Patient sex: M
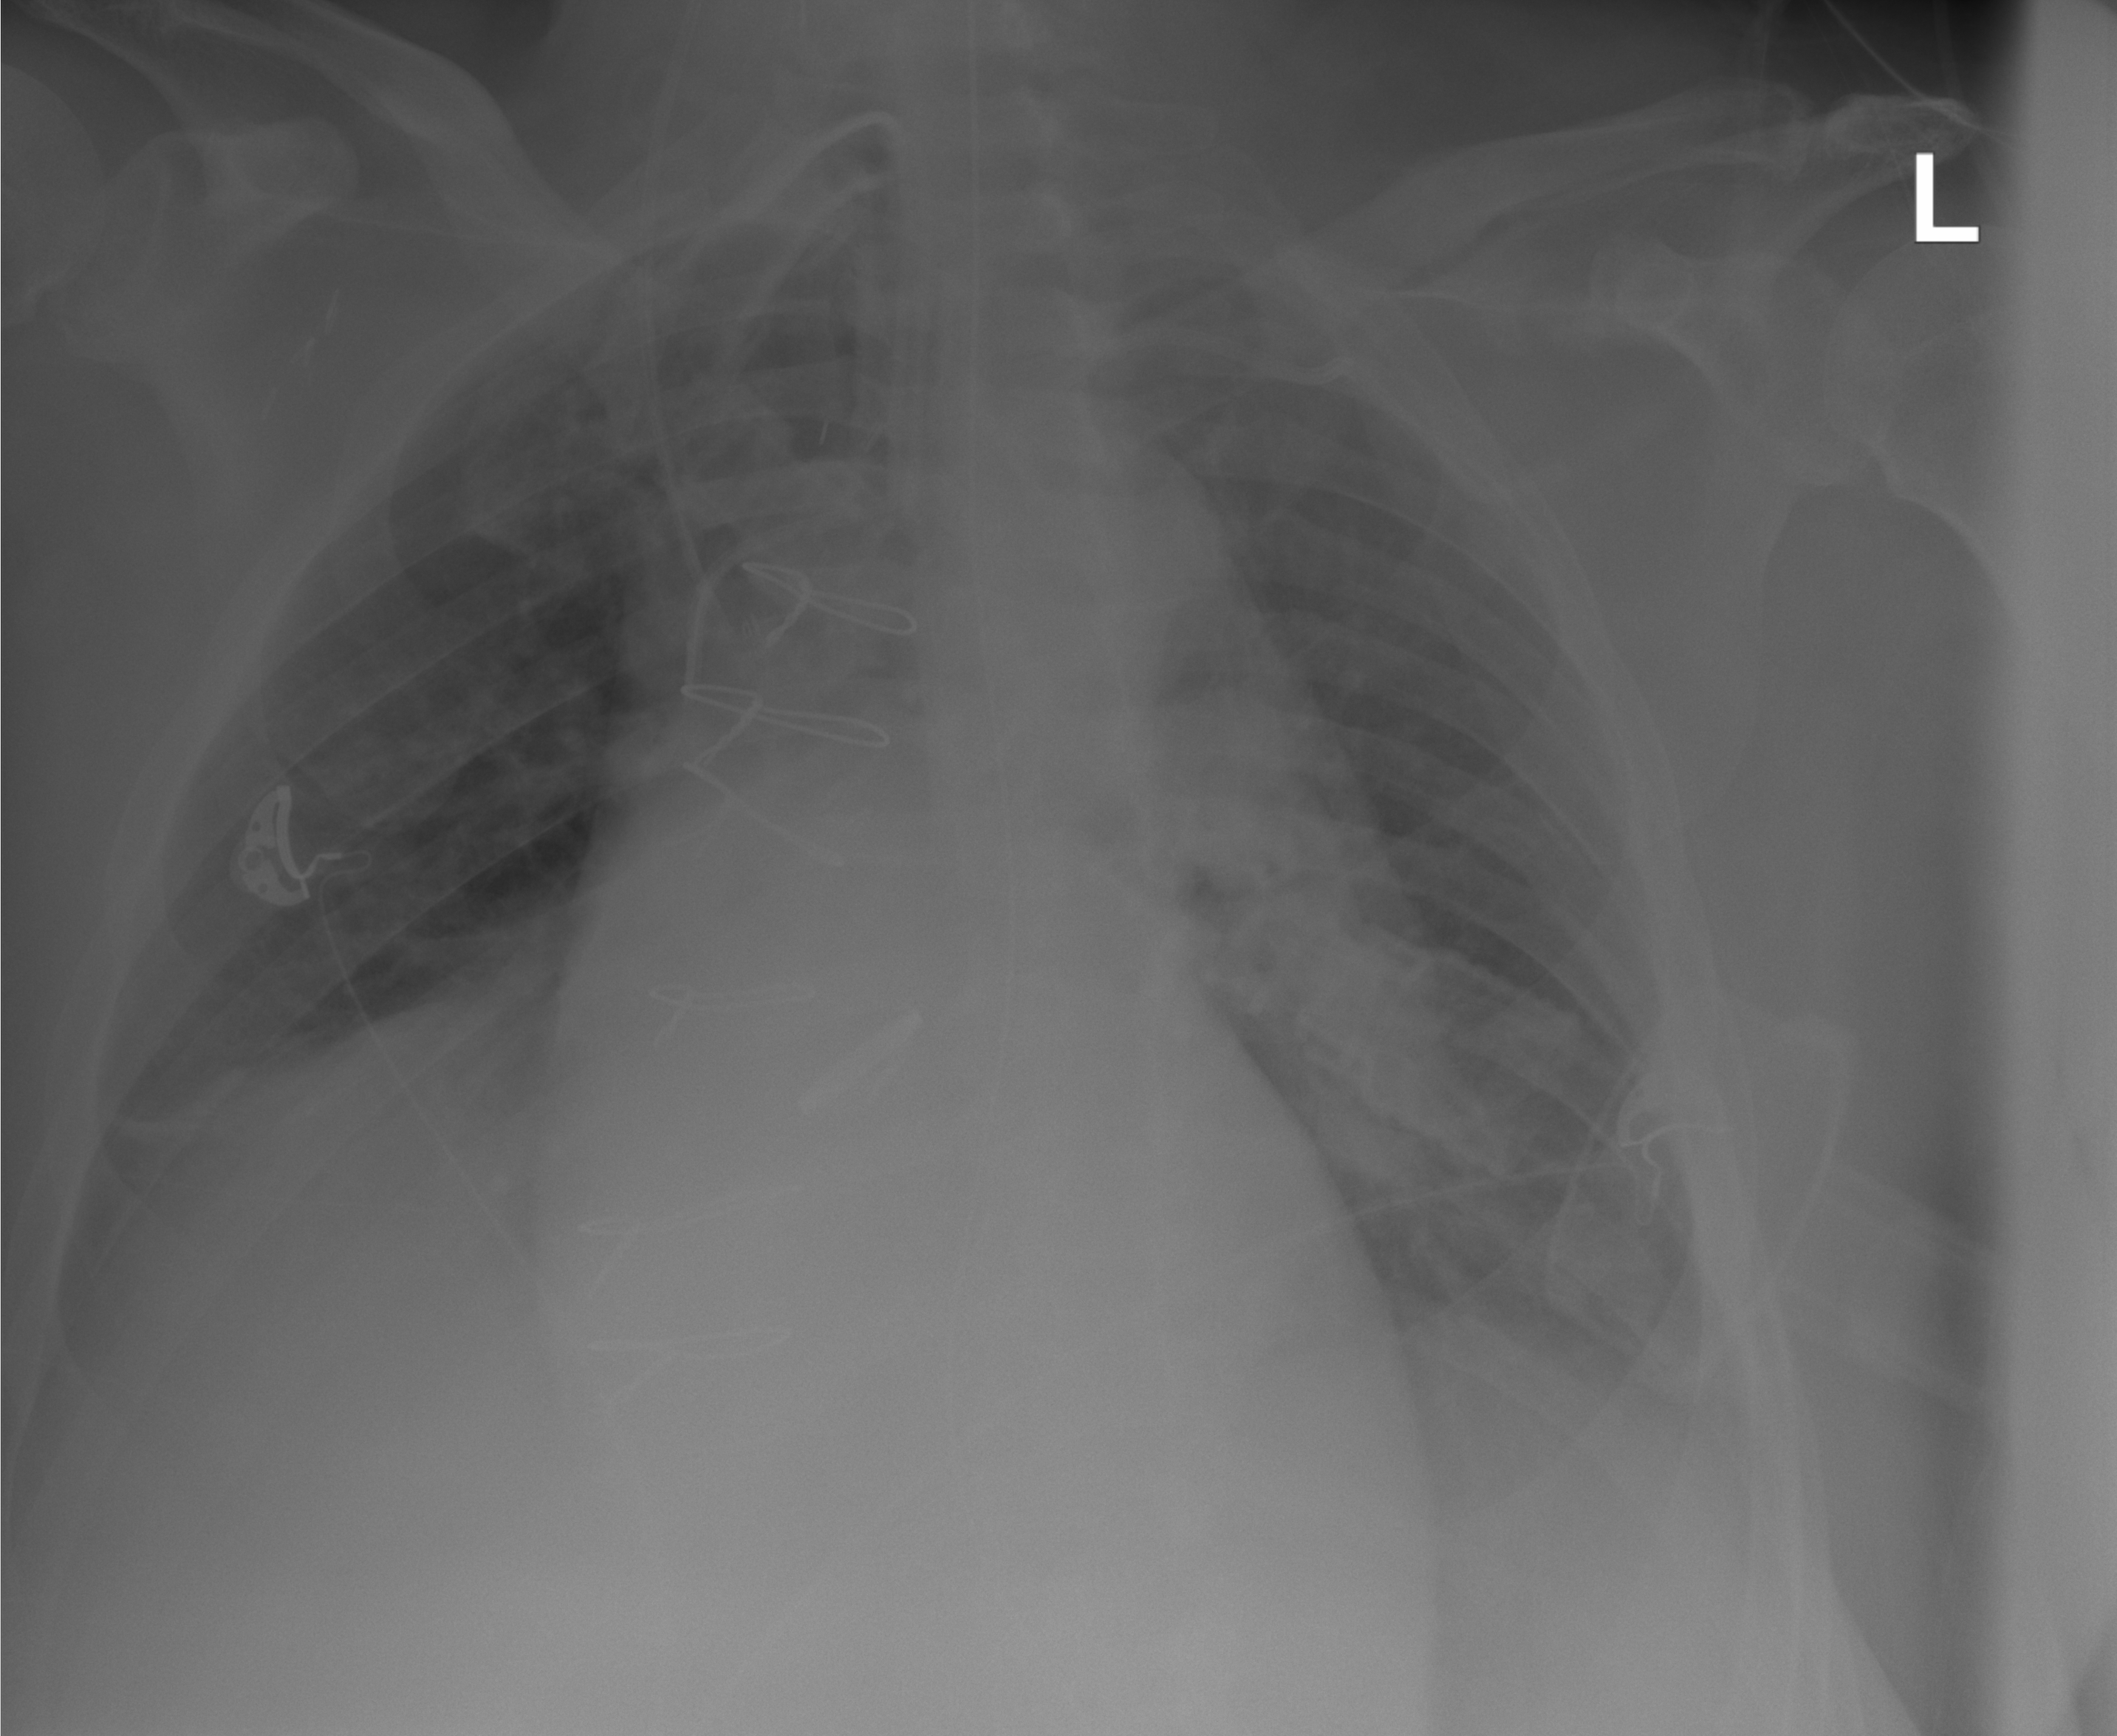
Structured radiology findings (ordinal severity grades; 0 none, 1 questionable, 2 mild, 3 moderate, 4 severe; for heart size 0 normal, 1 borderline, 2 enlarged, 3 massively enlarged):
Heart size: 2
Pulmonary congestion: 2
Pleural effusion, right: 0
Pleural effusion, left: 0
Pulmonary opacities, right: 2
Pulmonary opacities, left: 0
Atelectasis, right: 2
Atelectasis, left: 0